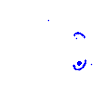
Particle: pion